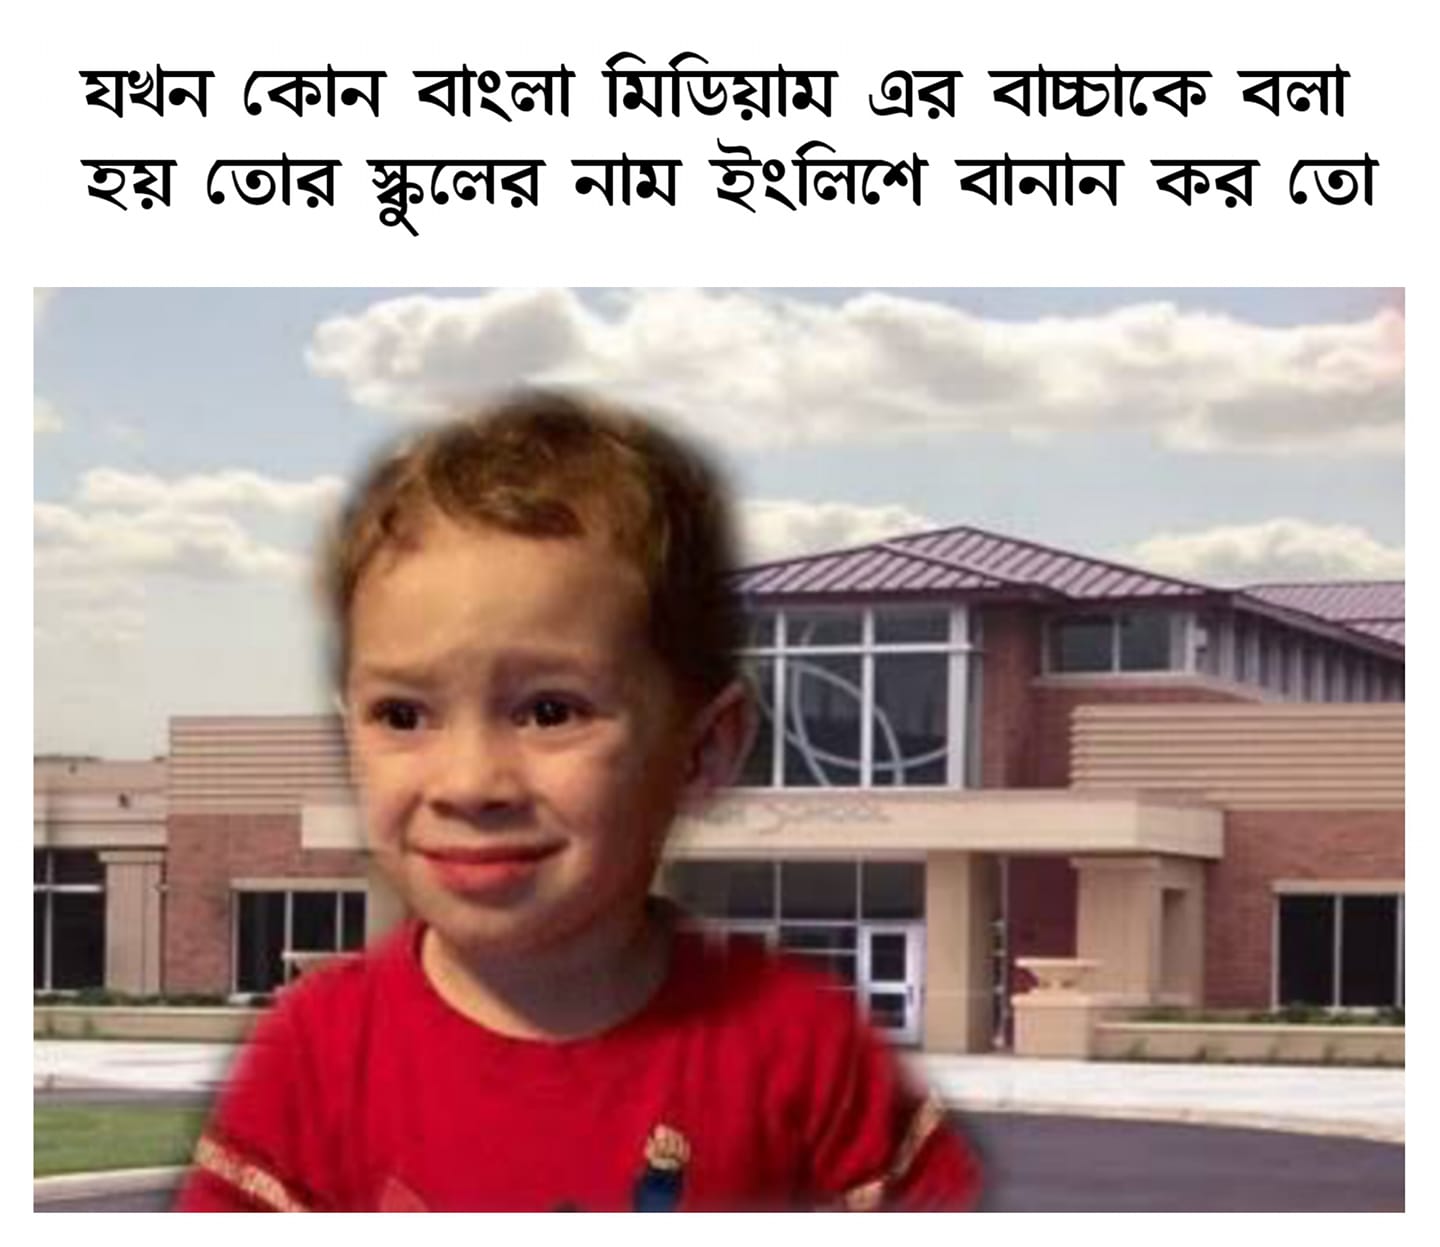
Caption: যখন কোন বাংলা মিডিয়াম এর বাচ্চাকে বলা হয় তোর স্কুলের নাম ইংলিশে বানান কর তো
Label: non-hate